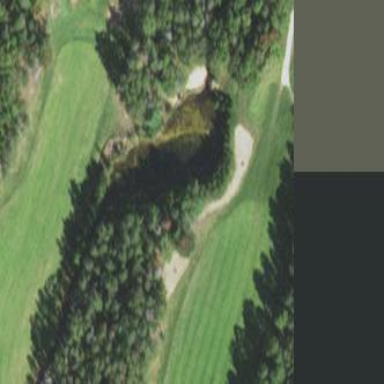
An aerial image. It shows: Golf bunker filled with sandy terrain.